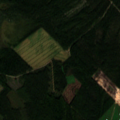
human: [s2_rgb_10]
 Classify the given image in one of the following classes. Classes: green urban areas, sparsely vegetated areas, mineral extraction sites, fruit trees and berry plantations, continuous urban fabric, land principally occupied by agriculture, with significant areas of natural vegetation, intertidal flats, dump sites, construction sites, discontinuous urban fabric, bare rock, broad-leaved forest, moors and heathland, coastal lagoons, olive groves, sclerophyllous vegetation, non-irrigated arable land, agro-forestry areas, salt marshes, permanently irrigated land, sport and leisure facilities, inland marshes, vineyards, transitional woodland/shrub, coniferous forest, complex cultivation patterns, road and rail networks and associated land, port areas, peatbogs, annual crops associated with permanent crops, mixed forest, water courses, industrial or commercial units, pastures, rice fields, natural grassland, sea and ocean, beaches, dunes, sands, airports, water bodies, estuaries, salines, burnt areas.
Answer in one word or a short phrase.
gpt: coniferous forest, mixed forest, transitional woodland/shrub